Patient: sex F, age 59
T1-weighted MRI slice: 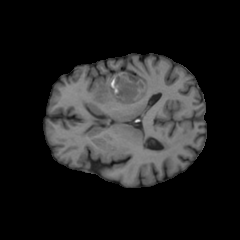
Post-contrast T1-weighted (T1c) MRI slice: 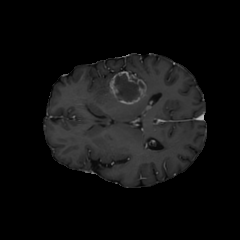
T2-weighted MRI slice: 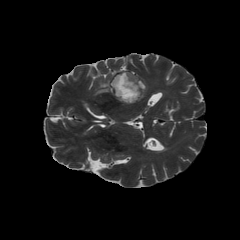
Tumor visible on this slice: yes
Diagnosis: Glioblastoma, IDH-wildtype
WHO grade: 4